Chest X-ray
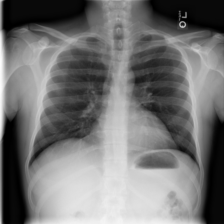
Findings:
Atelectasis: negative
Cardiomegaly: negative
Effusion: negative
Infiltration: negative
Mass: negative
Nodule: negative
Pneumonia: negative
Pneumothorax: negative
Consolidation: negative
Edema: negative
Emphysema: negative
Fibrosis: negative
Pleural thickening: negative
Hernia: negative